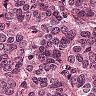
Metastatic tissue present: yes